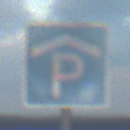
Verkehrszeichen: Parkhaus
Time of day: SunriseSunset
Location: Outdoor (Beach)
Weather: PartlyCloudy
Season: NotSpecified
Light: Natural